Question: I want to be able to allow my users to uninstall application from my application. Just like what Google Play Store allow to their users(Please below image)

the main question is that how can define a button that by pressing it we can uninstall an app by giving the package name or some other info.Just like the uninstall button on the image.
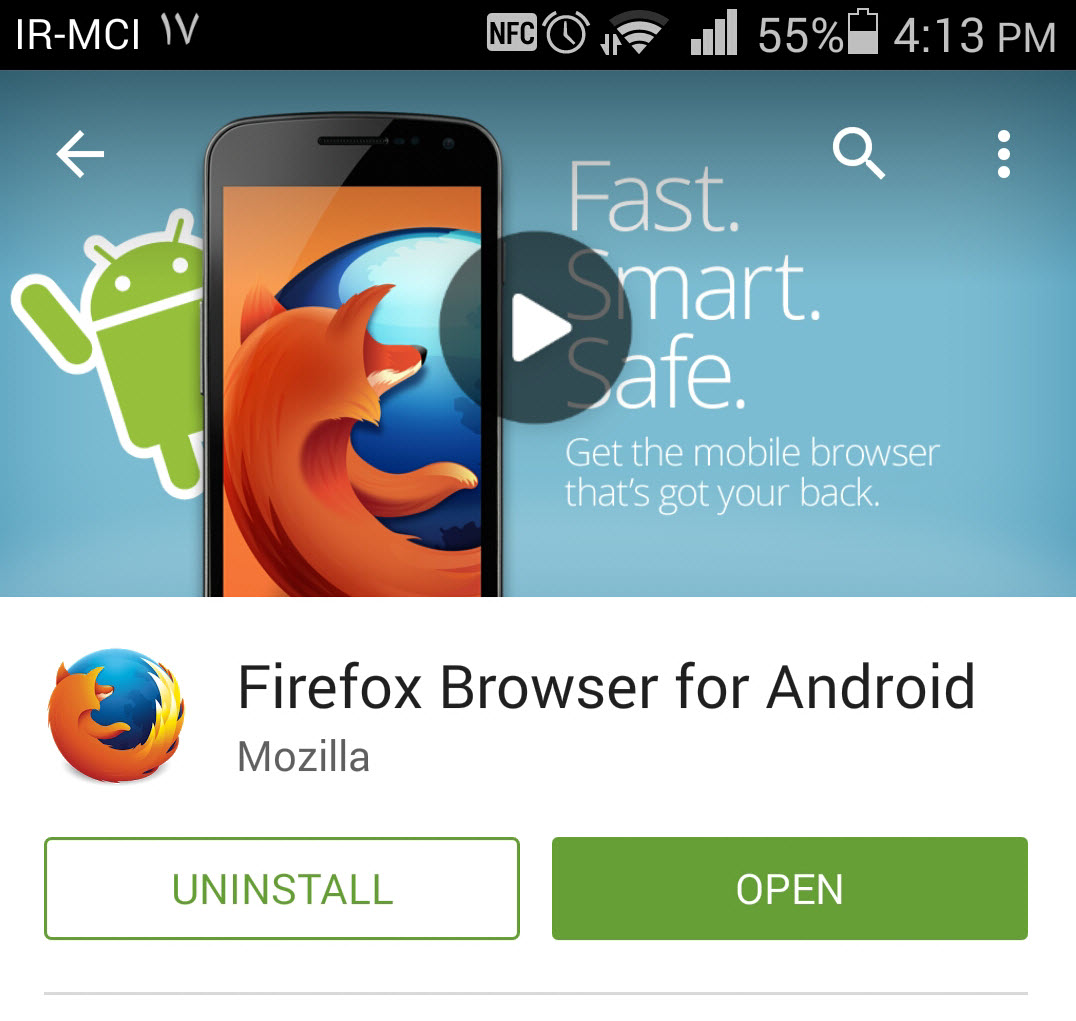
Answer: try
'''
Intent intent = new Intent(Intent.ACTION_DELETE);
intent.setData(Uri.parse("package:app package name"));
startActivity(intent);
'''
If this doesn't work then
change intent to:
'''
Intent.ACTION_UNINSTALL_PACKAGE);
'''
and set datatype as:
'''
intent.setDataAndType(Uri.parse("package:" + your app package name));
'''